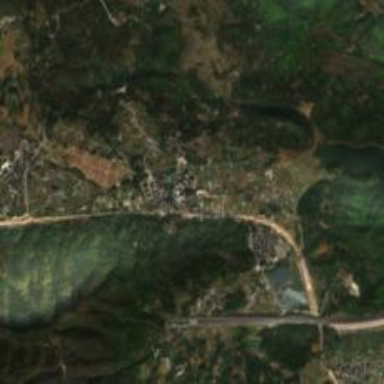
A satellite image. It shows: Ethnic township within town.